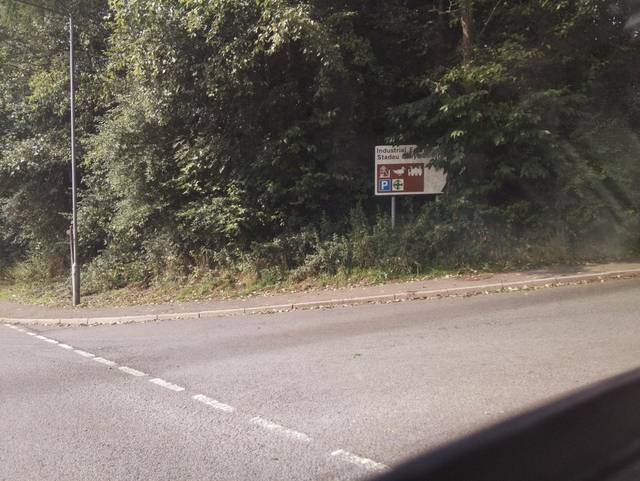
Region: United Kingdom
Coordinates: 51.776, -3.09